Brain MRI, t1w sequence, axial 2D slice.
Patient: age 37, sex F, weight 95 kg, height 1.95 m
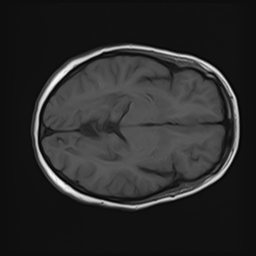